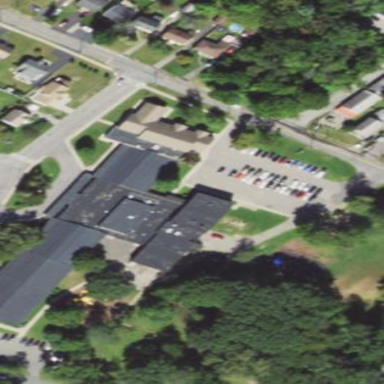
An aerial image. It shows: School.